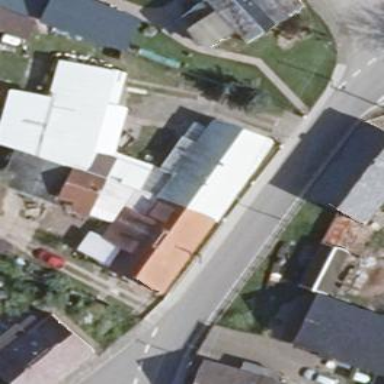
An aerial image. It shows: Building with gabled roof. The roof is light gray in color and oriented along the structure.